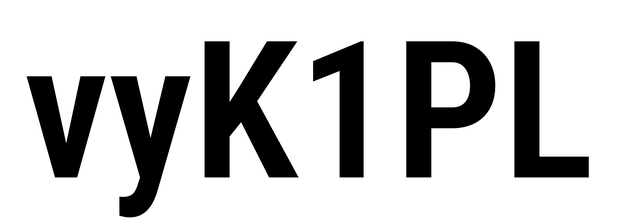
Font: Roboto_Condensed_SemiBold